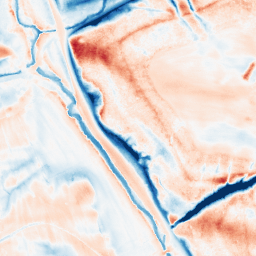
Category: classical
Decomposition family: gaussian_anisotropic
Decomposition parameters: sigma_x: 5
sigma_y: 10
Upsampling method: regularized
Upsampling parameters: scale: 2
lambda_reg: 0.01
Upsampling scale: 2